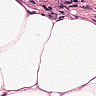
Metastatic tissue present: no